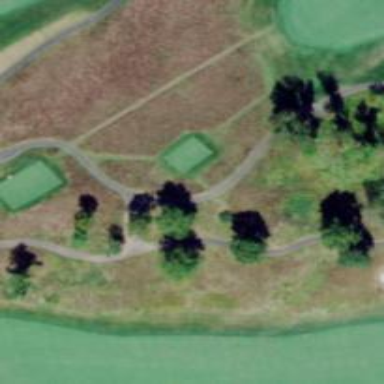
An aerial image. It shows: Pathway for golfing.